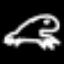
Label: frog